Field crop: tomato
Growth stage: 1
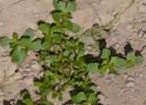
Species: portulaca